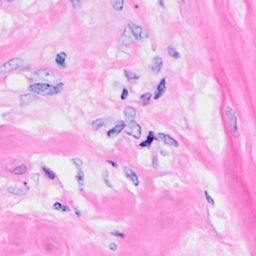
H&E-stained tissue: Breast